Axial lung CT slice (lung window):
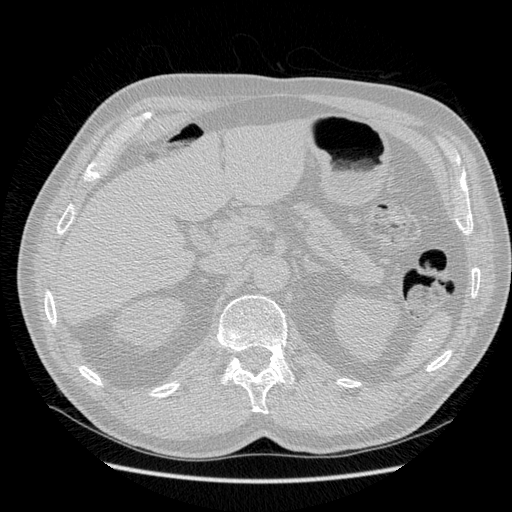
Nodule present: no